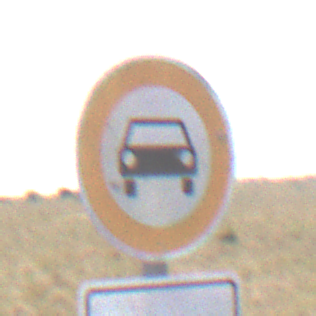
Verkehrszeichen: VerbotKraftwagen
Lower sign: ZeitangabenMitBeschraenkungAufWochentage1
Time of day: Midday
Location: Outdoor (Nature)
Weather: PartlyCloudy
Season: NotSpecified
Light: Natural